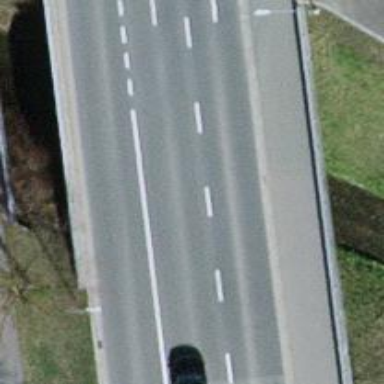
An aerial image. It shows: Secondary road bridge with asphalt surface and sidewalk on the left.